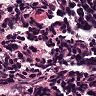
Metastatic tissue present: no